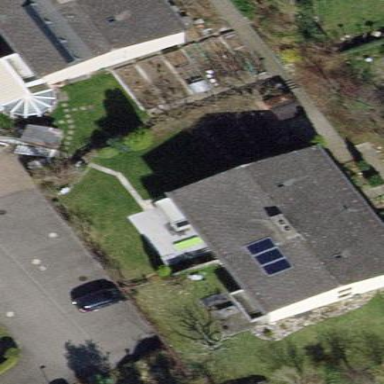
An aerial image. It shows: Building with tiled roof.